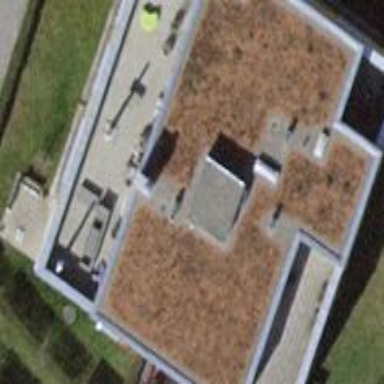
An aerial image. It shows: Building with gabled roof.